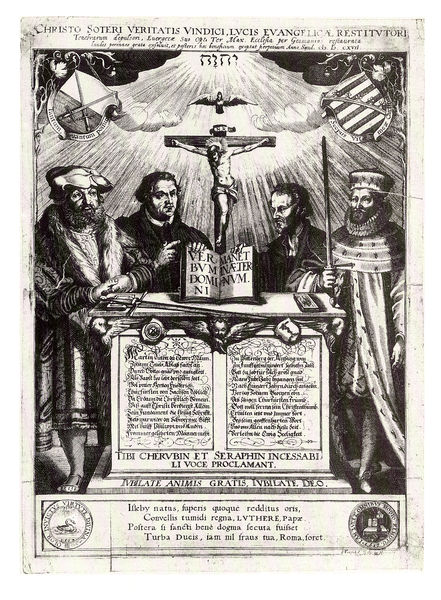
Titel: Christo soteri veritatis vindici
Künstler: Hans Troschl
Institution: (Seriendruck)
Schlagwörter: fuß, gott, himmel, vogel, weiß, wolken, grau, hut, licht, männer, schwarz, tisch, wolke, hochformat, bart, kappe, kappen, mütze, mützen, bibel, hermelin, rahmen, sockel, stehen, taube, bildnis, portrait, kirche, haare, mantel, krone, bein, holzschnitt, schrift, grafik, rand, bischof, könig, inschrift, oben, vier, buch, kreuz, strahlen, druck, schnitt, radierung, stich, illustration, schwarzweiß, schwert, schwerter, text, waffen, überschrift, degen, herrscher, altar, schriftbild, tracht, wappen, heiligenschein, christus, jesus, priester, kruzifix, luther, geistliche, heiliger, heilige schrift, latein, lateinisch, hebräisch, reformation, heiliger geist, martin luther, würdenträger, protestantisch, philipp melanchton, weltliche